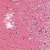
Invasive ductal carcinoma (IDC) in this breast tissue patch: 0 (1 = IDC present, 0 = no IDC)